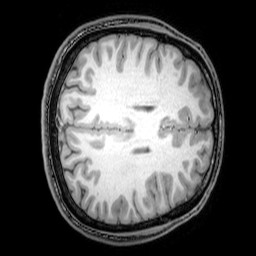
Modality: T1w
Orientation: axial
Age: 22
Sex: male
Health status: healthy
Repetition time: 0.081 s
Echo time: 0.037 s